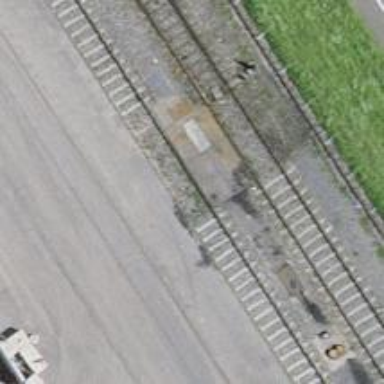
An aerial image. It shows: Railway switch.